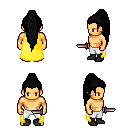
a pixel art fantasy rpg character, male body template, human, tanned skin, yellow cape, white pants, black extra-long topknot hairstyle, black shoes, dagger, four views (front, back, left, right), 2x2 character sprite sheet, small pixel art, hard edges, no anti-aliasing